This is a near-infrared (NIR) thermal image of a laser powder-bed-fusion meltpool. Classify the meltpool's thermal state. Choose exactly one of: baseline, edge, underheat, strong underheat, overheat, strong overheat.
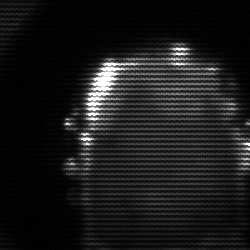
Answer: baseline